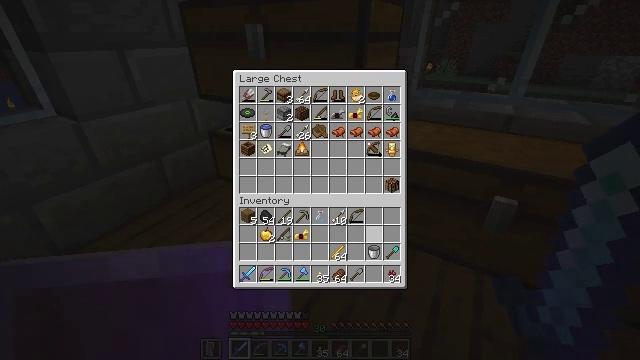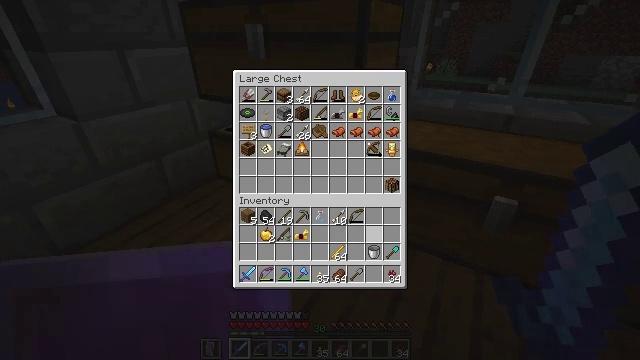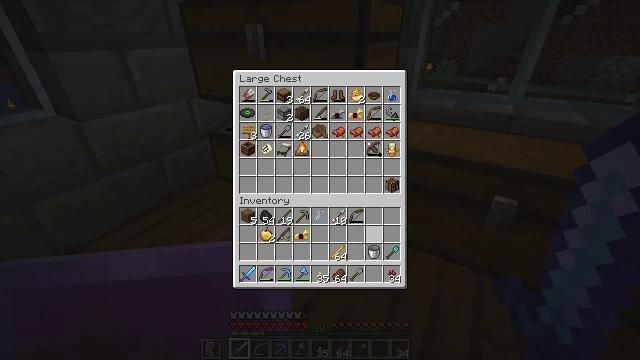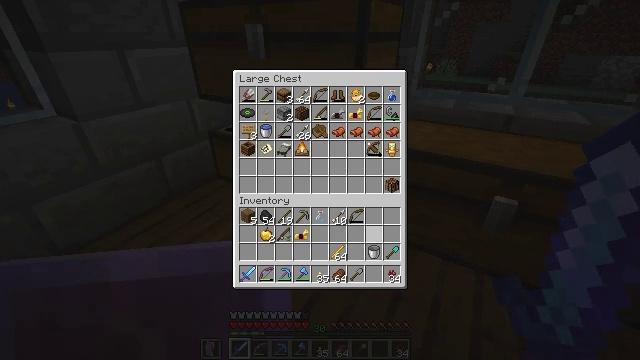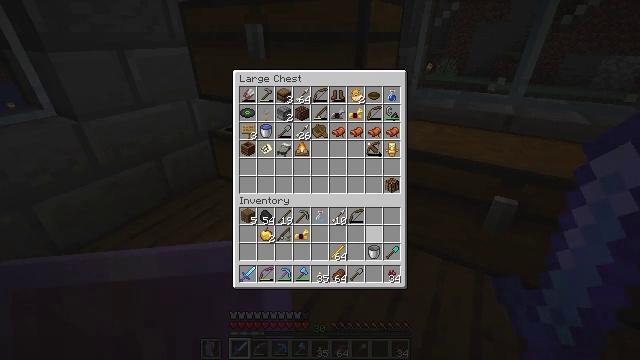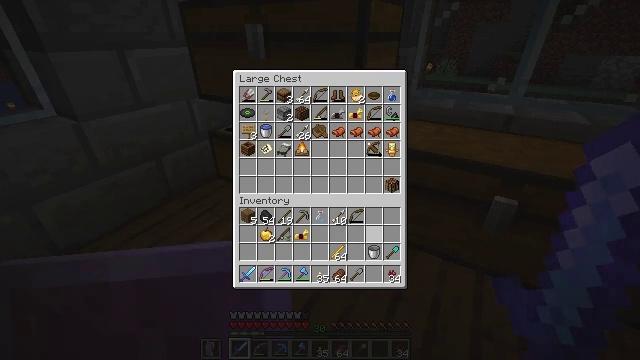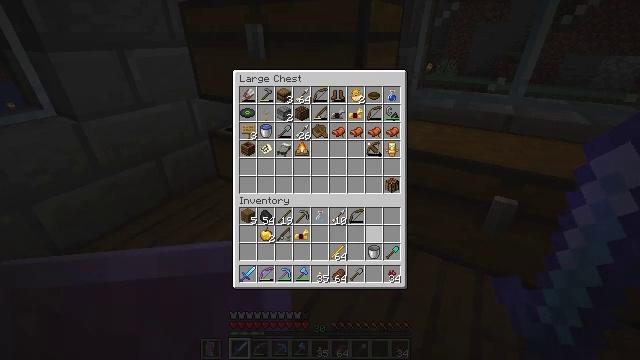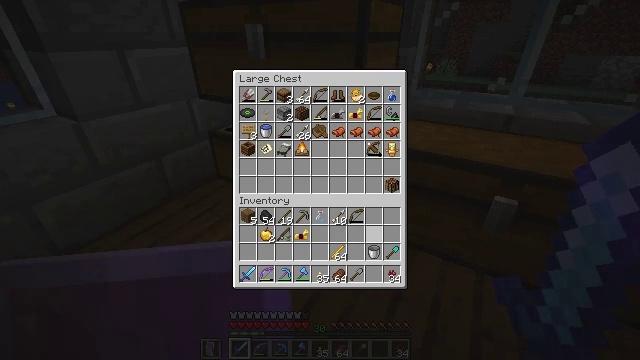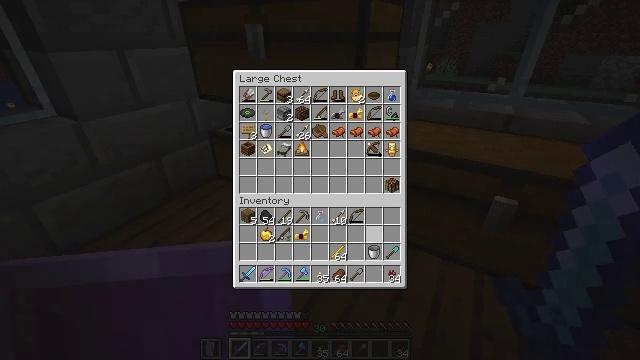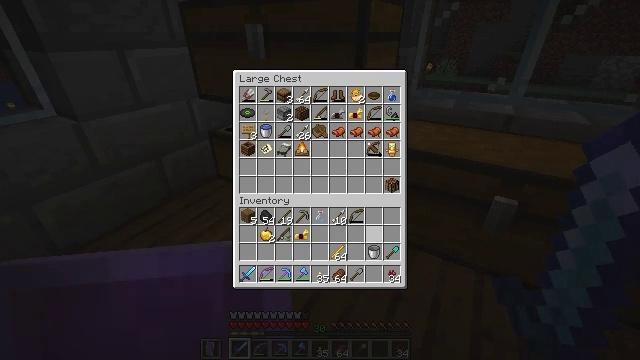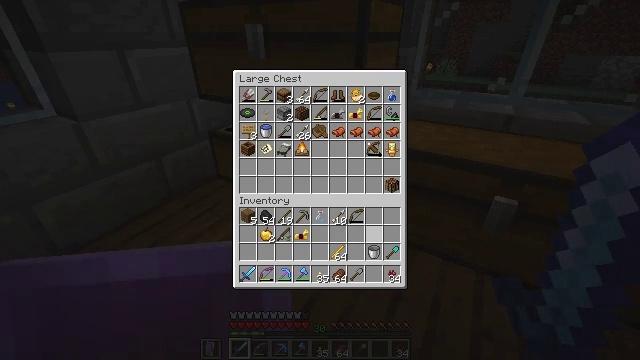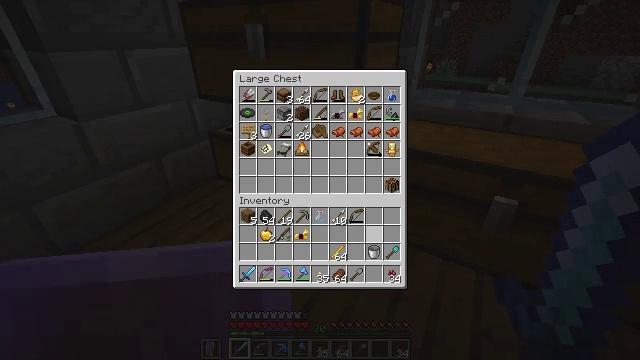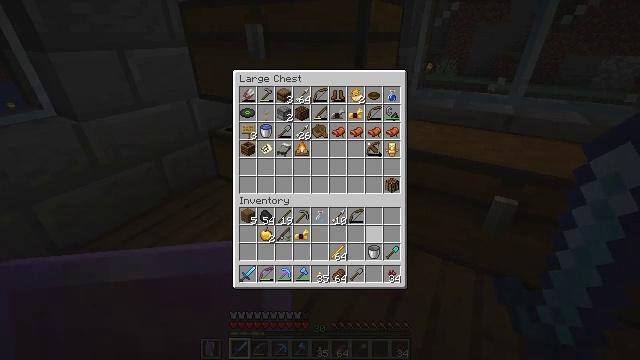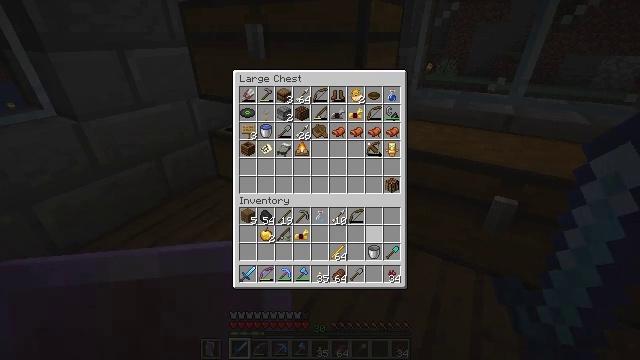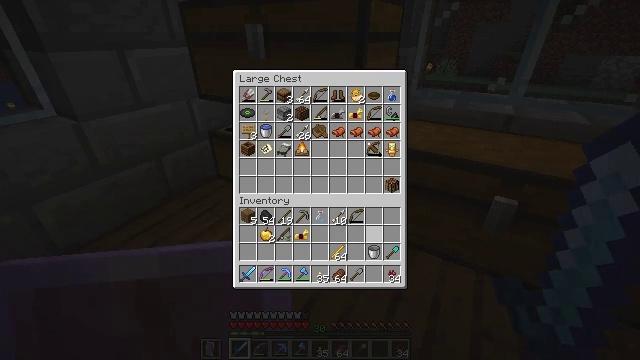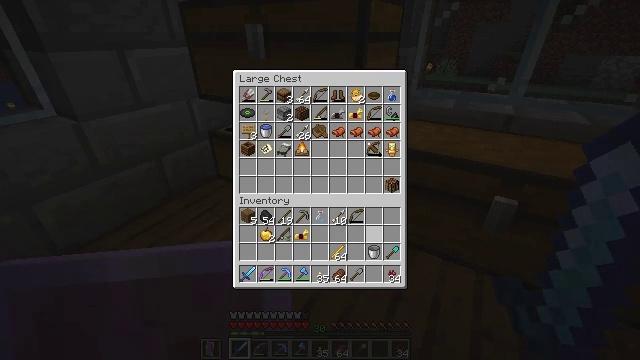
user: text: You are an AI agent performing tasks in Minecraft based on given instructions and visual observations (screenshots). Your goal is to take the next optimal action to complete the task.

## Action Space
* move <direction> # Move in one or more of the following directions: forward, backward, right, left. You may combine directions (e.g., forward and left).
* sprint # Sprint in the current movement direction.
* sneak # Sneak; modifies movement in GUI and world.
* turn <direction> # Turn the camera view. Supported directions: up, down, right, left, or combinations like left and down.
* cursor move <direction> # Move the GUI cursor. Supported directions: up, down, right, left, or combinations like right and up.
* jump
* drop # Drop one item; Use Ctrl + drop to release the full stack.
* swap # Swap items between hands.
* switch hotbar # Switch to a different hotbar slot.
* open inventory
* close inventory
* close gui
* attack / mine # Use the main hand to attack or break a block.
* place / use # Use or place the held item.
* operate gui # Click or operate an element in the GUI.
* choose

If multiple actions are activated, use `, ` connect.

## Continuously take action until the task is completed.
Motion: motion action
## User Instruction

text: Put blaze rod and cobblestones in the crafting grid to make a brewing stand.
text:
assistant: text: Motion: no_op
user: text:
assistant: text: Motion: no_op
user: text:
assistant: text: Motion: no_op
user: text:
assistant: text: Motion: no_op
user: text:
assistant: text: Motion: no_op
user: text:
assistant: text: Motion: no_op
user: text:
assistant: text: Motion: no_op
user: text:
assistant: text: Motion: no_op
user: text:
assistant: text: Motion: no_op
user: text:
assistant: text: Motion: no_op
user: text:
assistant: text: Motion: no_op
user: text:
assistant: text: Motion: no_op
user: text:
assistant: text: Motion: no_op
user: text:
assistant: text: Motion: no_op
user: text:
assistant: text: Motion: no_op
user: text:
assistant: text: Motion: no_op
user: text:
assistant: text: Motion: no_op
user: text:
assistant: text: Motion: no_op
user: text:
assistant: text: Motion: no_op
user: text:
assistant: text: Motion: no_op
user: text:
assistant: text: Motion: no_op
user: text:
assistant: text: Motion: no_op
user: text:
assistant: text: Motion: no_op
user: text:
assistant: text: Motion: no_op
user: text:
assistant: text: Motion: no_op
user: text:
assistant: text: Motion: no_op
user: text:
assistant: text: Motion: no_op
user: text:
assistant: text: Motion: no_op
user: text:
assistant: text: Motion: no_op
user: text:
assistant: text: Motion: no_op